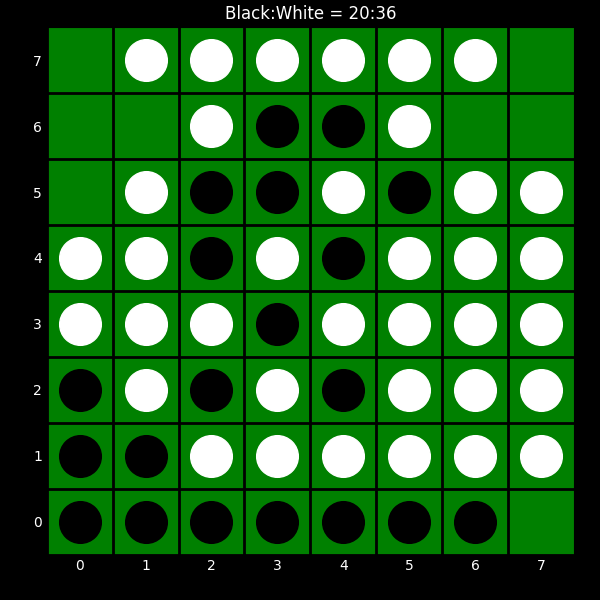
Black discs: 20
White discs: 36